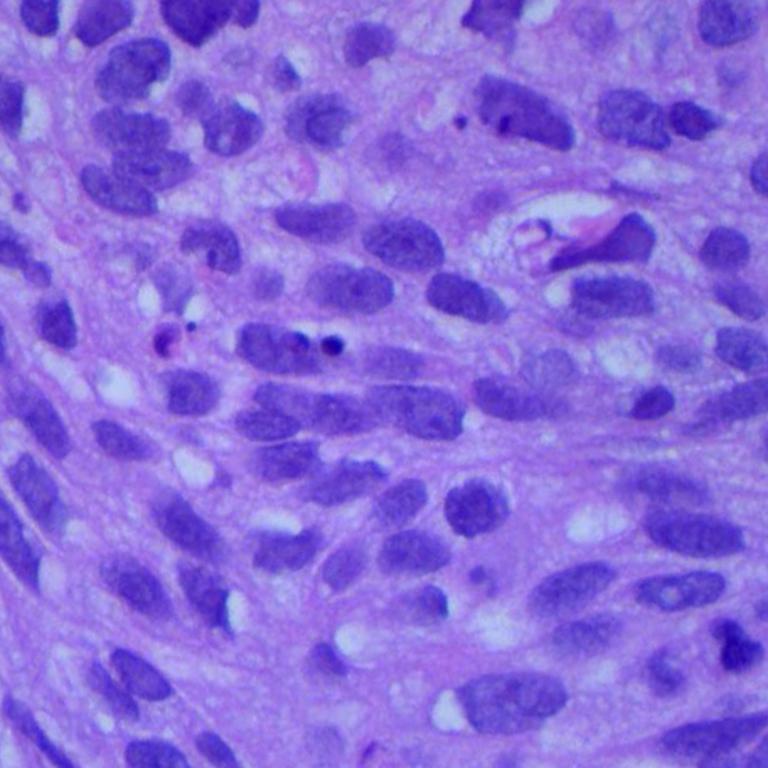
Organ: lung
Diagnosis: squamous carcinomas